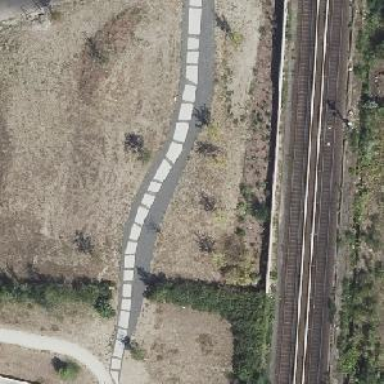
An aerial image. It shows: Footway with pebblestone surface.